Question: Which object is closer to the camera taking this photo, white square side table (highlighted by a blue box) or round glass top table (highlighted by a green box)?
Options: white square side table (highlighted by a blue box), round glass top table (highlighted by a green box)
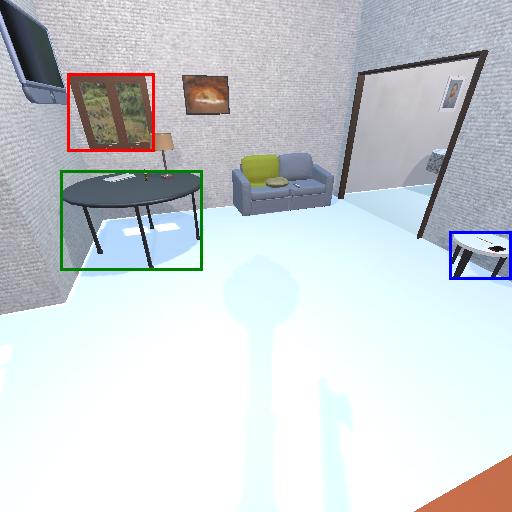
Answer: white square side table (highlighted by a blue box)